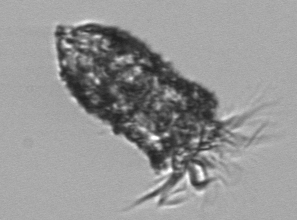
Label: Tintinnopsis